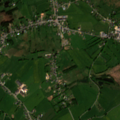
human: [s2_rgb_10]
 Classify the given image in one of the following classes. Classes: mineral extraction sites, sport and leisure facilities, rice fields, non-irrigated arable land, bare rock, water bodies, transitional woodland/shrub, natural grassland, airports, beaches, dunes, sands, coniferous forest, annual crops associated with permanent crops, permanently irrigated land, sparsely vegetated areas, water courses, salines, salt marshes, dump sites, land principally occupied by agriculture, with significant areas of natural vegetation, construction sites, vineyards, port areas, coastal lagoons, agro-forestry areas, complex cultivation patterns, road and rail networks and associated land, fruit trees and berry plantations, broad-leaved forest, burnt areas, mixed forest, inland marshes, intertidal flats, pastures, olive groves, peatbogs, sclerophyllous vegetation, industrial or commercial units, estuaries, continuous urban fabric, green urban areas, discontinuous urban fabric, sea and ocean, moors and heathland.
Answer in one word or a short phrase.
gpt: discontinuous urban fabric, pastures, land principally occupied by agriculture, with significant areas of natural vegetation, transitional woodland/shrub